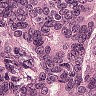
Metastatic tissue present: yes